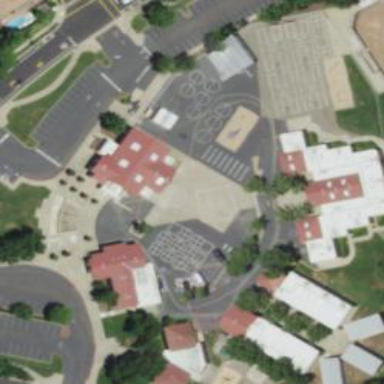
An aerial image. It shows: School.